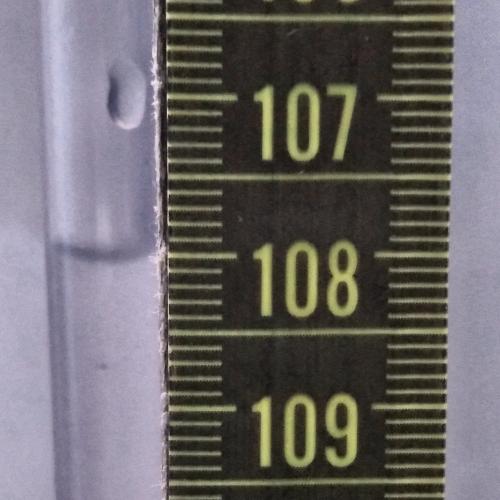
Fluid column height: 108.0 cm